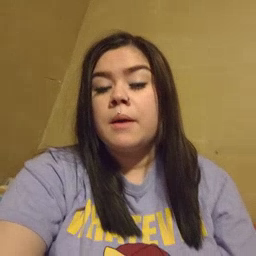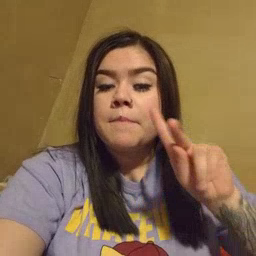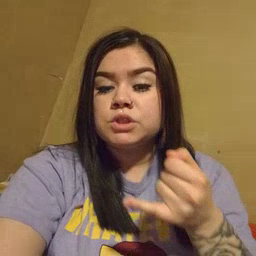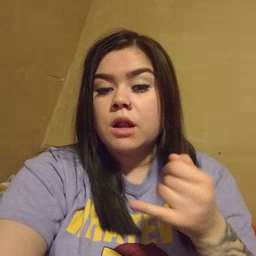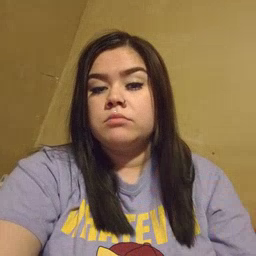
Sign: pajamas